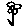
Label: flower